You are looking at a signal-to-image encoding: consecutive vibration samples arranged as the rows of a grayscale square. What is the most likely bearing condition (normal, inner_race, outer_race, ball)?
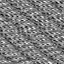
Answer: outer_race